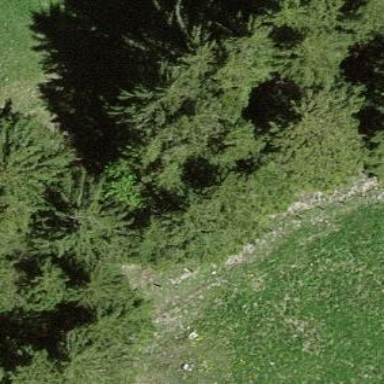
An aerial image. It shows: Forest area.